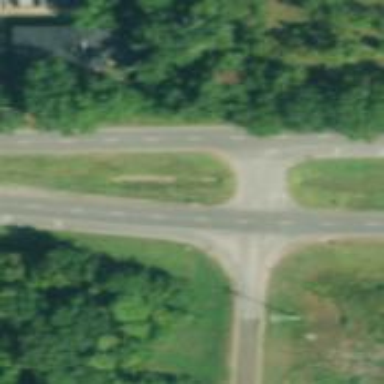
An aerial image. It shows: Road with stop sign.